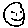
Label: smiley face